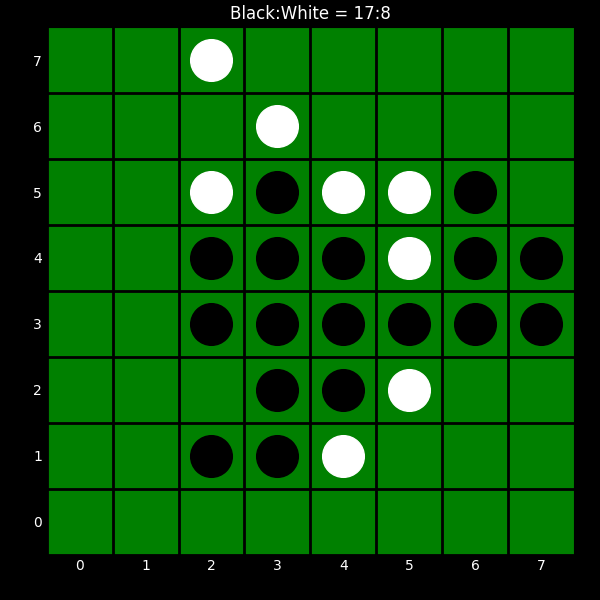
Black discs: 17
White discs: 8